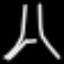
Label: The Eiffel Tower